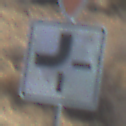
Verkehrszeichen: VerlaufVorfahrtsstrasse2
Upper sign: VorfahrtGewaehren
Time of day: Midday
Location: Outdoor (Nature)
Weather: Clear
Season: NotSpecified
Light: Natural